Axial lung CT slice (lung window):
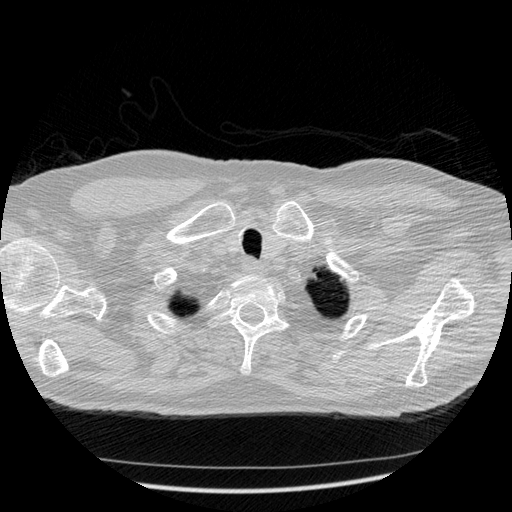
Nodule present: no